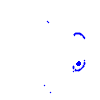
Particle: electron